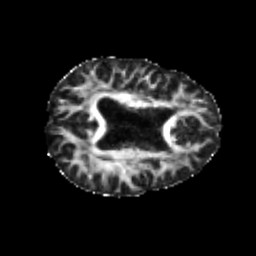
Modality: FA
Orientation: axial
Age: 25
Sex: male
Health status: healthy
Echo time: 0.074 s